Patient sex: M
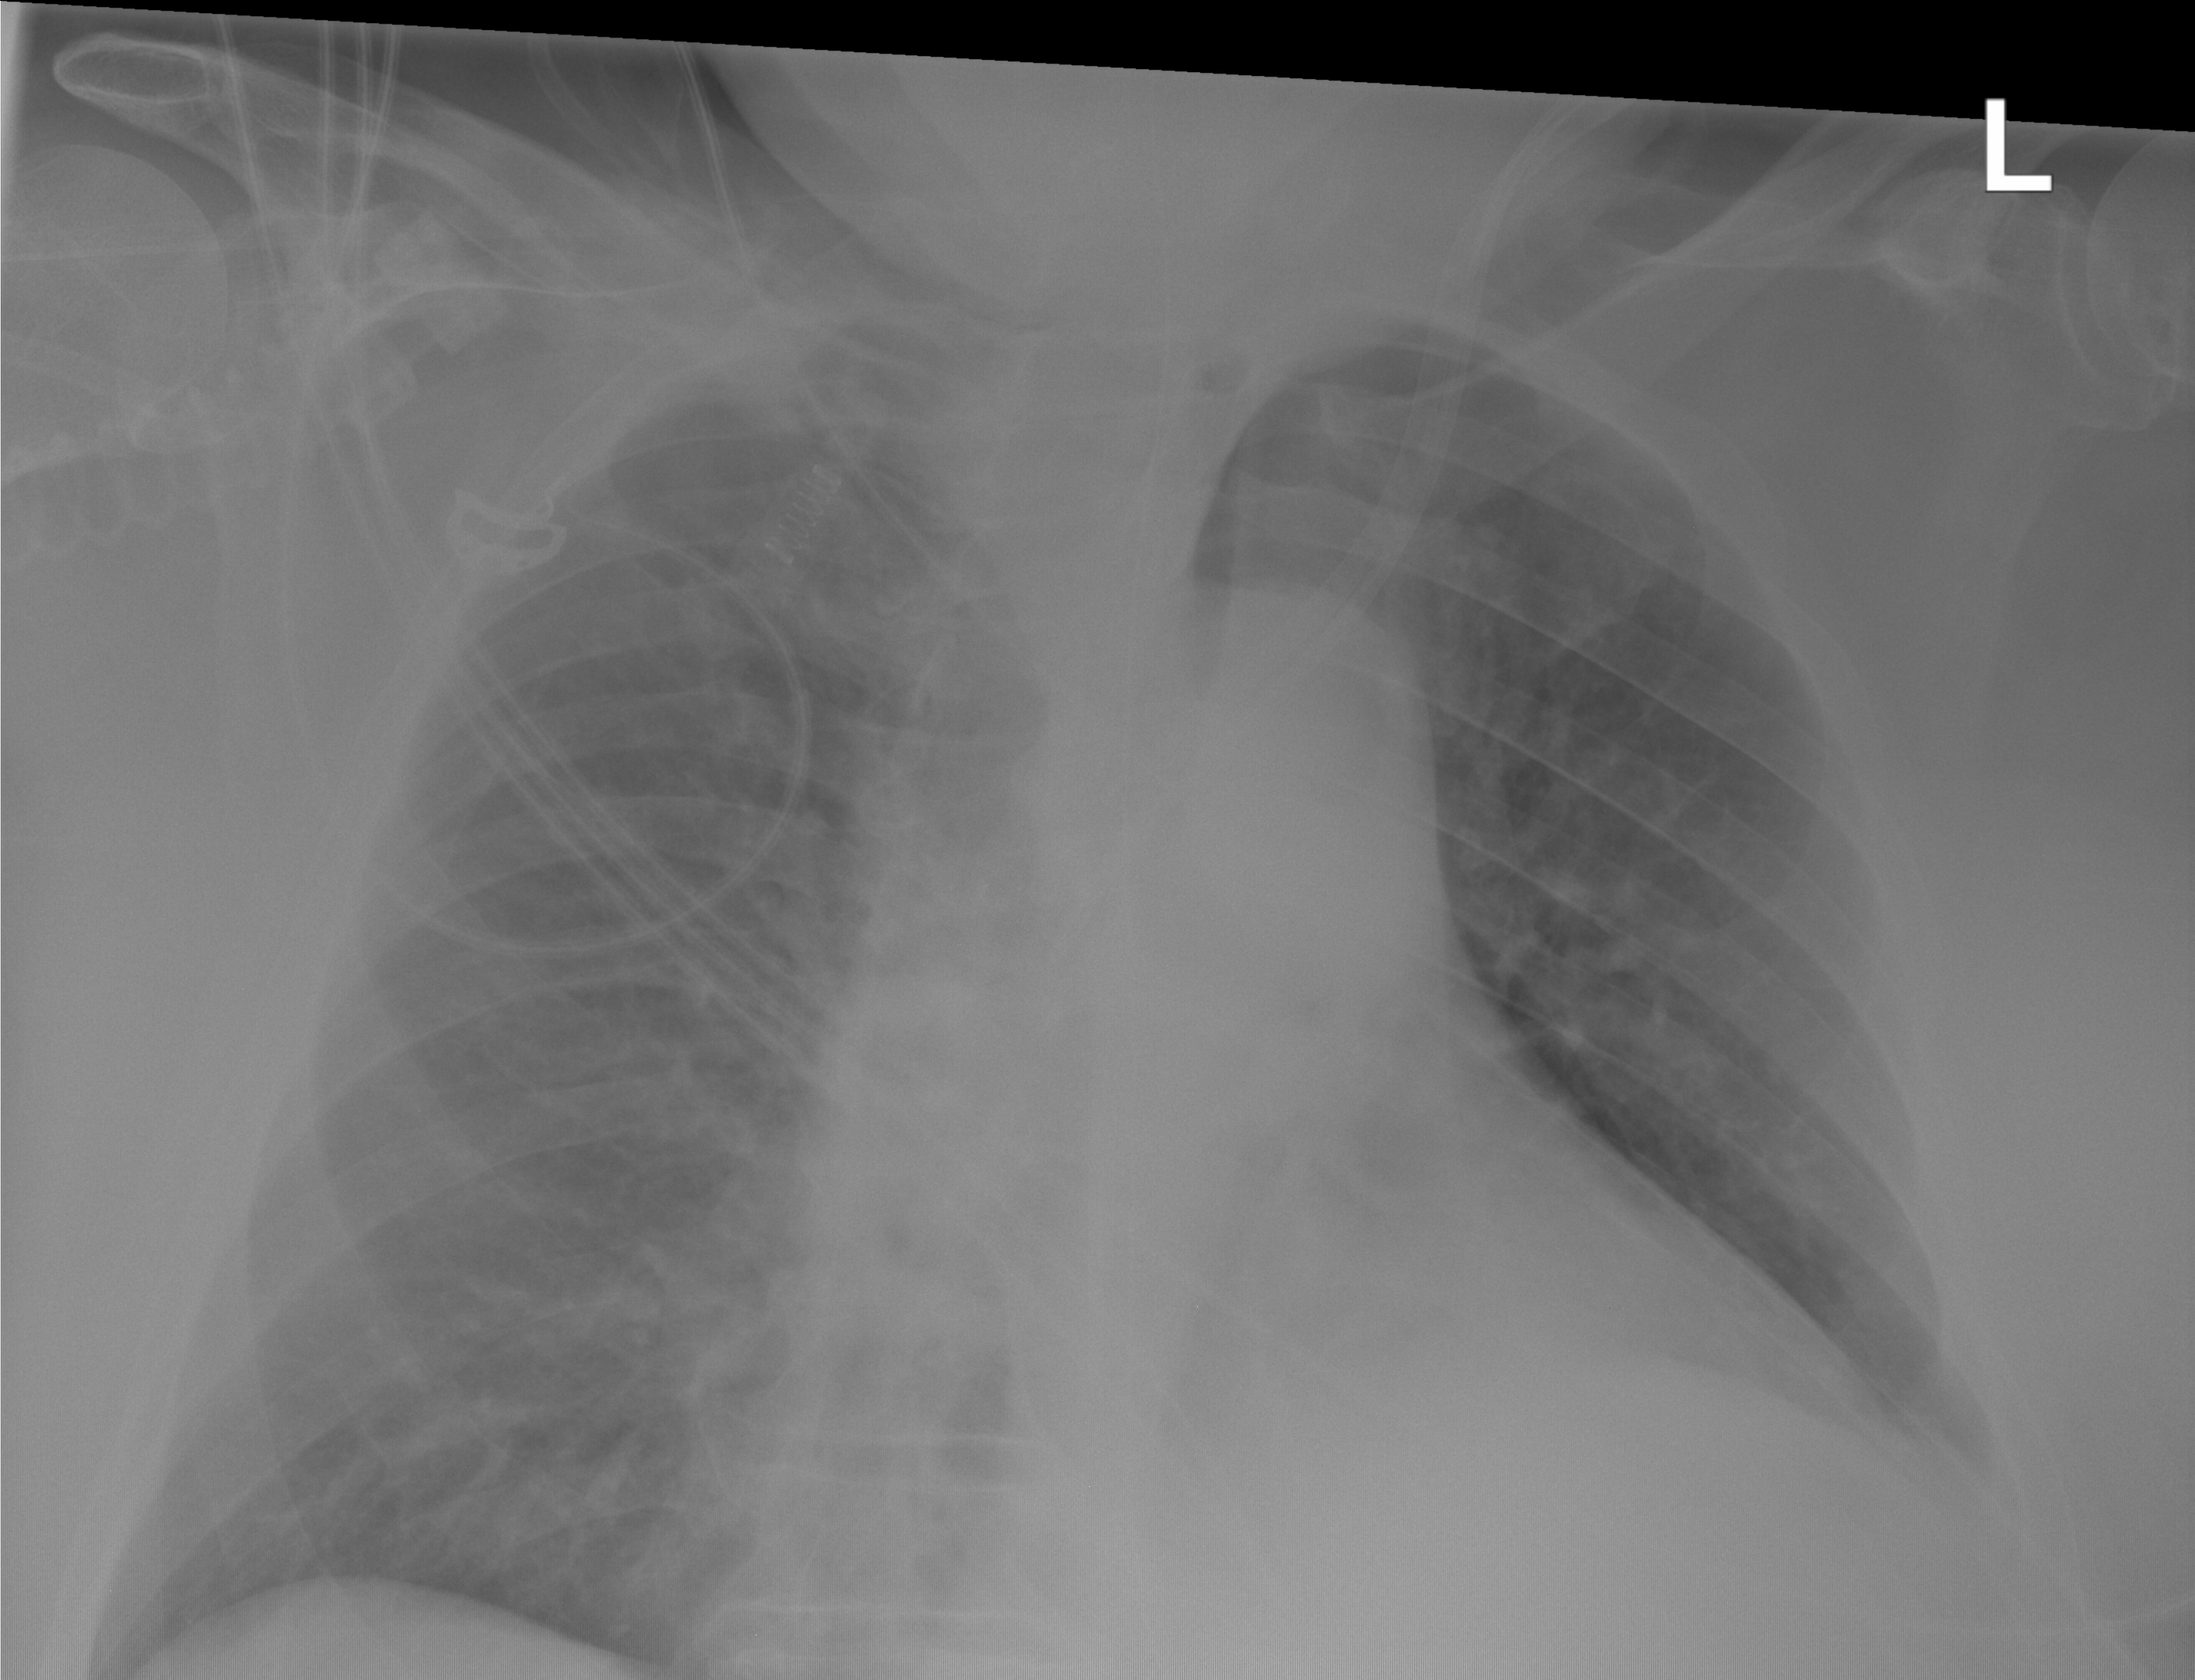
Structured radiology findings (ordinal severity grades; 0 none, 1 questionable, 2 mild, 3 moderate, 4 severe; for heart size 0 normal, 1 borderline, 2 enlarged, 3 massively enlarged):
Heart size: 2
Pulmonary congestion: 1
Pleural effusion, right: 0
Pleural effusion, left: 2
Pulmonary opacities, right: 0
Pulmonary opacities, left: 0
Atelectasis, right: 0
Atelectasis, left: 0